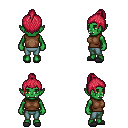
a pixel art fantasy rpg character, female body template, orc, green skin, brown sleeveless shirt, teal pants, ruby red short topknot hairstyle, gray slippers, four views (front, back, left, right), 2x2 character sprite sheet, small pixel art, hard edges, no anti-aliasing